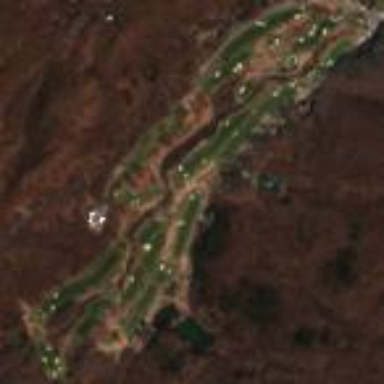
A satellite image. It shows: Golf course.